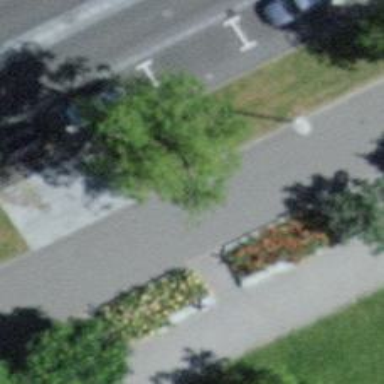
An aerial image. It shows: Avenue lined with broadleaved trees.